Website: home-depot
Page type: customer-info-address
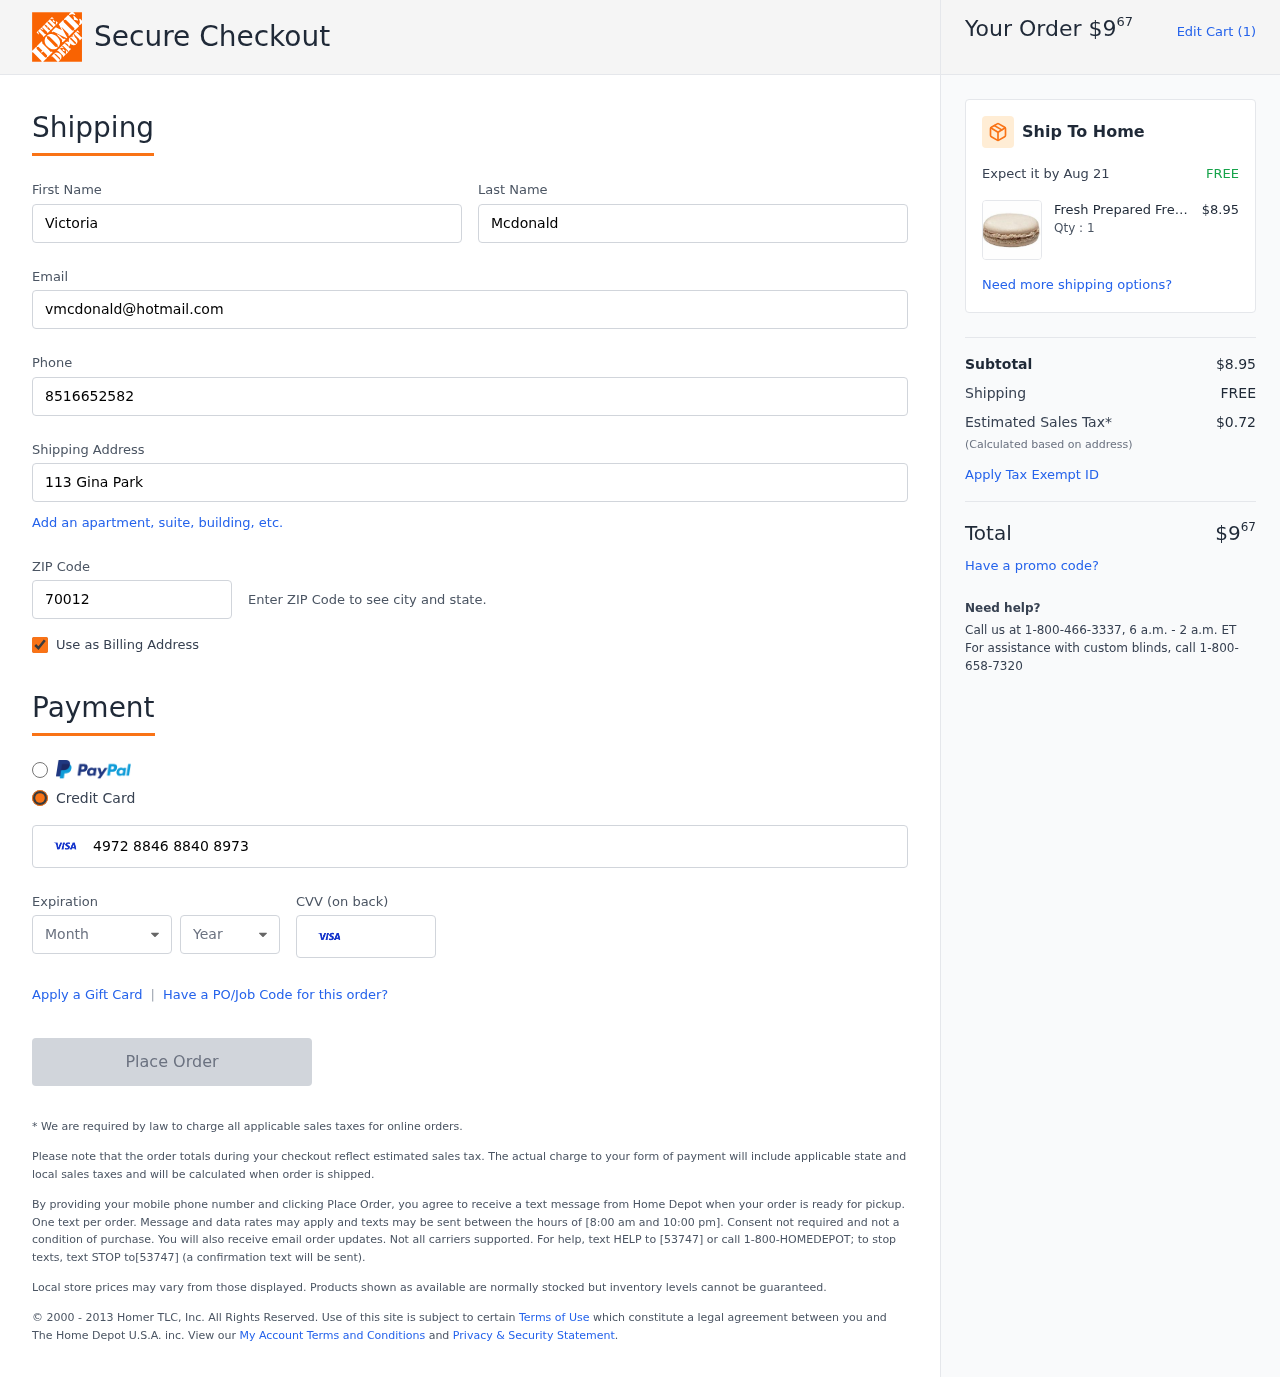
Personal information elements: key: PII_CARD_CVV
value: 730
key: PII_CARD_EXPIRY_MONTH
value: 12
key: PII_CARD_EXPIRY_YEAR
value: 26
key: PII_CARD_NUMBER
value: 4972 8846 8840 8973
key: PII_EMAIL
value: vmcdonald@hotmail.com
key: PII_FIRSTNAME
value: Victoria
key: PII_LASTNAME
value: Mcdonald
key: PII_PHONE
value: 8516652582
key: PII_POSTCODE
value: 70012
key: PII_STREET
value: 113 Gina Park
Product elements: key: PRODUCT1_BRAND
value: Fresh Prepared
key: PRODUCT1_NAME
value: Fresh Prepared, Macaron, Salted Caramel, 1.9 Oz (3 count)
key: PRODUCT1_PRICE
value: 8.95
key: PRODUCT1_QUANTITY
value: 1
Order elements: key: ORDER_TOTAL
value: $967
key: ORDER_NUM_ITEMS
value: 1
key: ORDER_DELIVERY_DATE
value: Aug 21
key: ORDER_SUBTOTAL
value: $8.95
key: ORDER_SHIPPING_COST
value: FREE
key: ORDER_TAX
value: $0.72